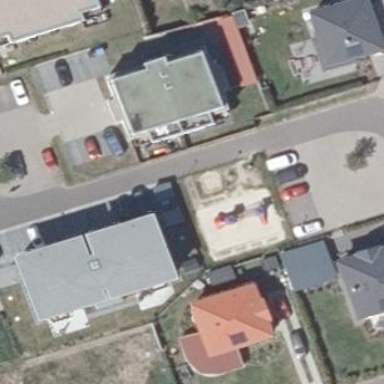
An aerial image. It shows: Playground area for leisure activities on the land.